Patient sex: F
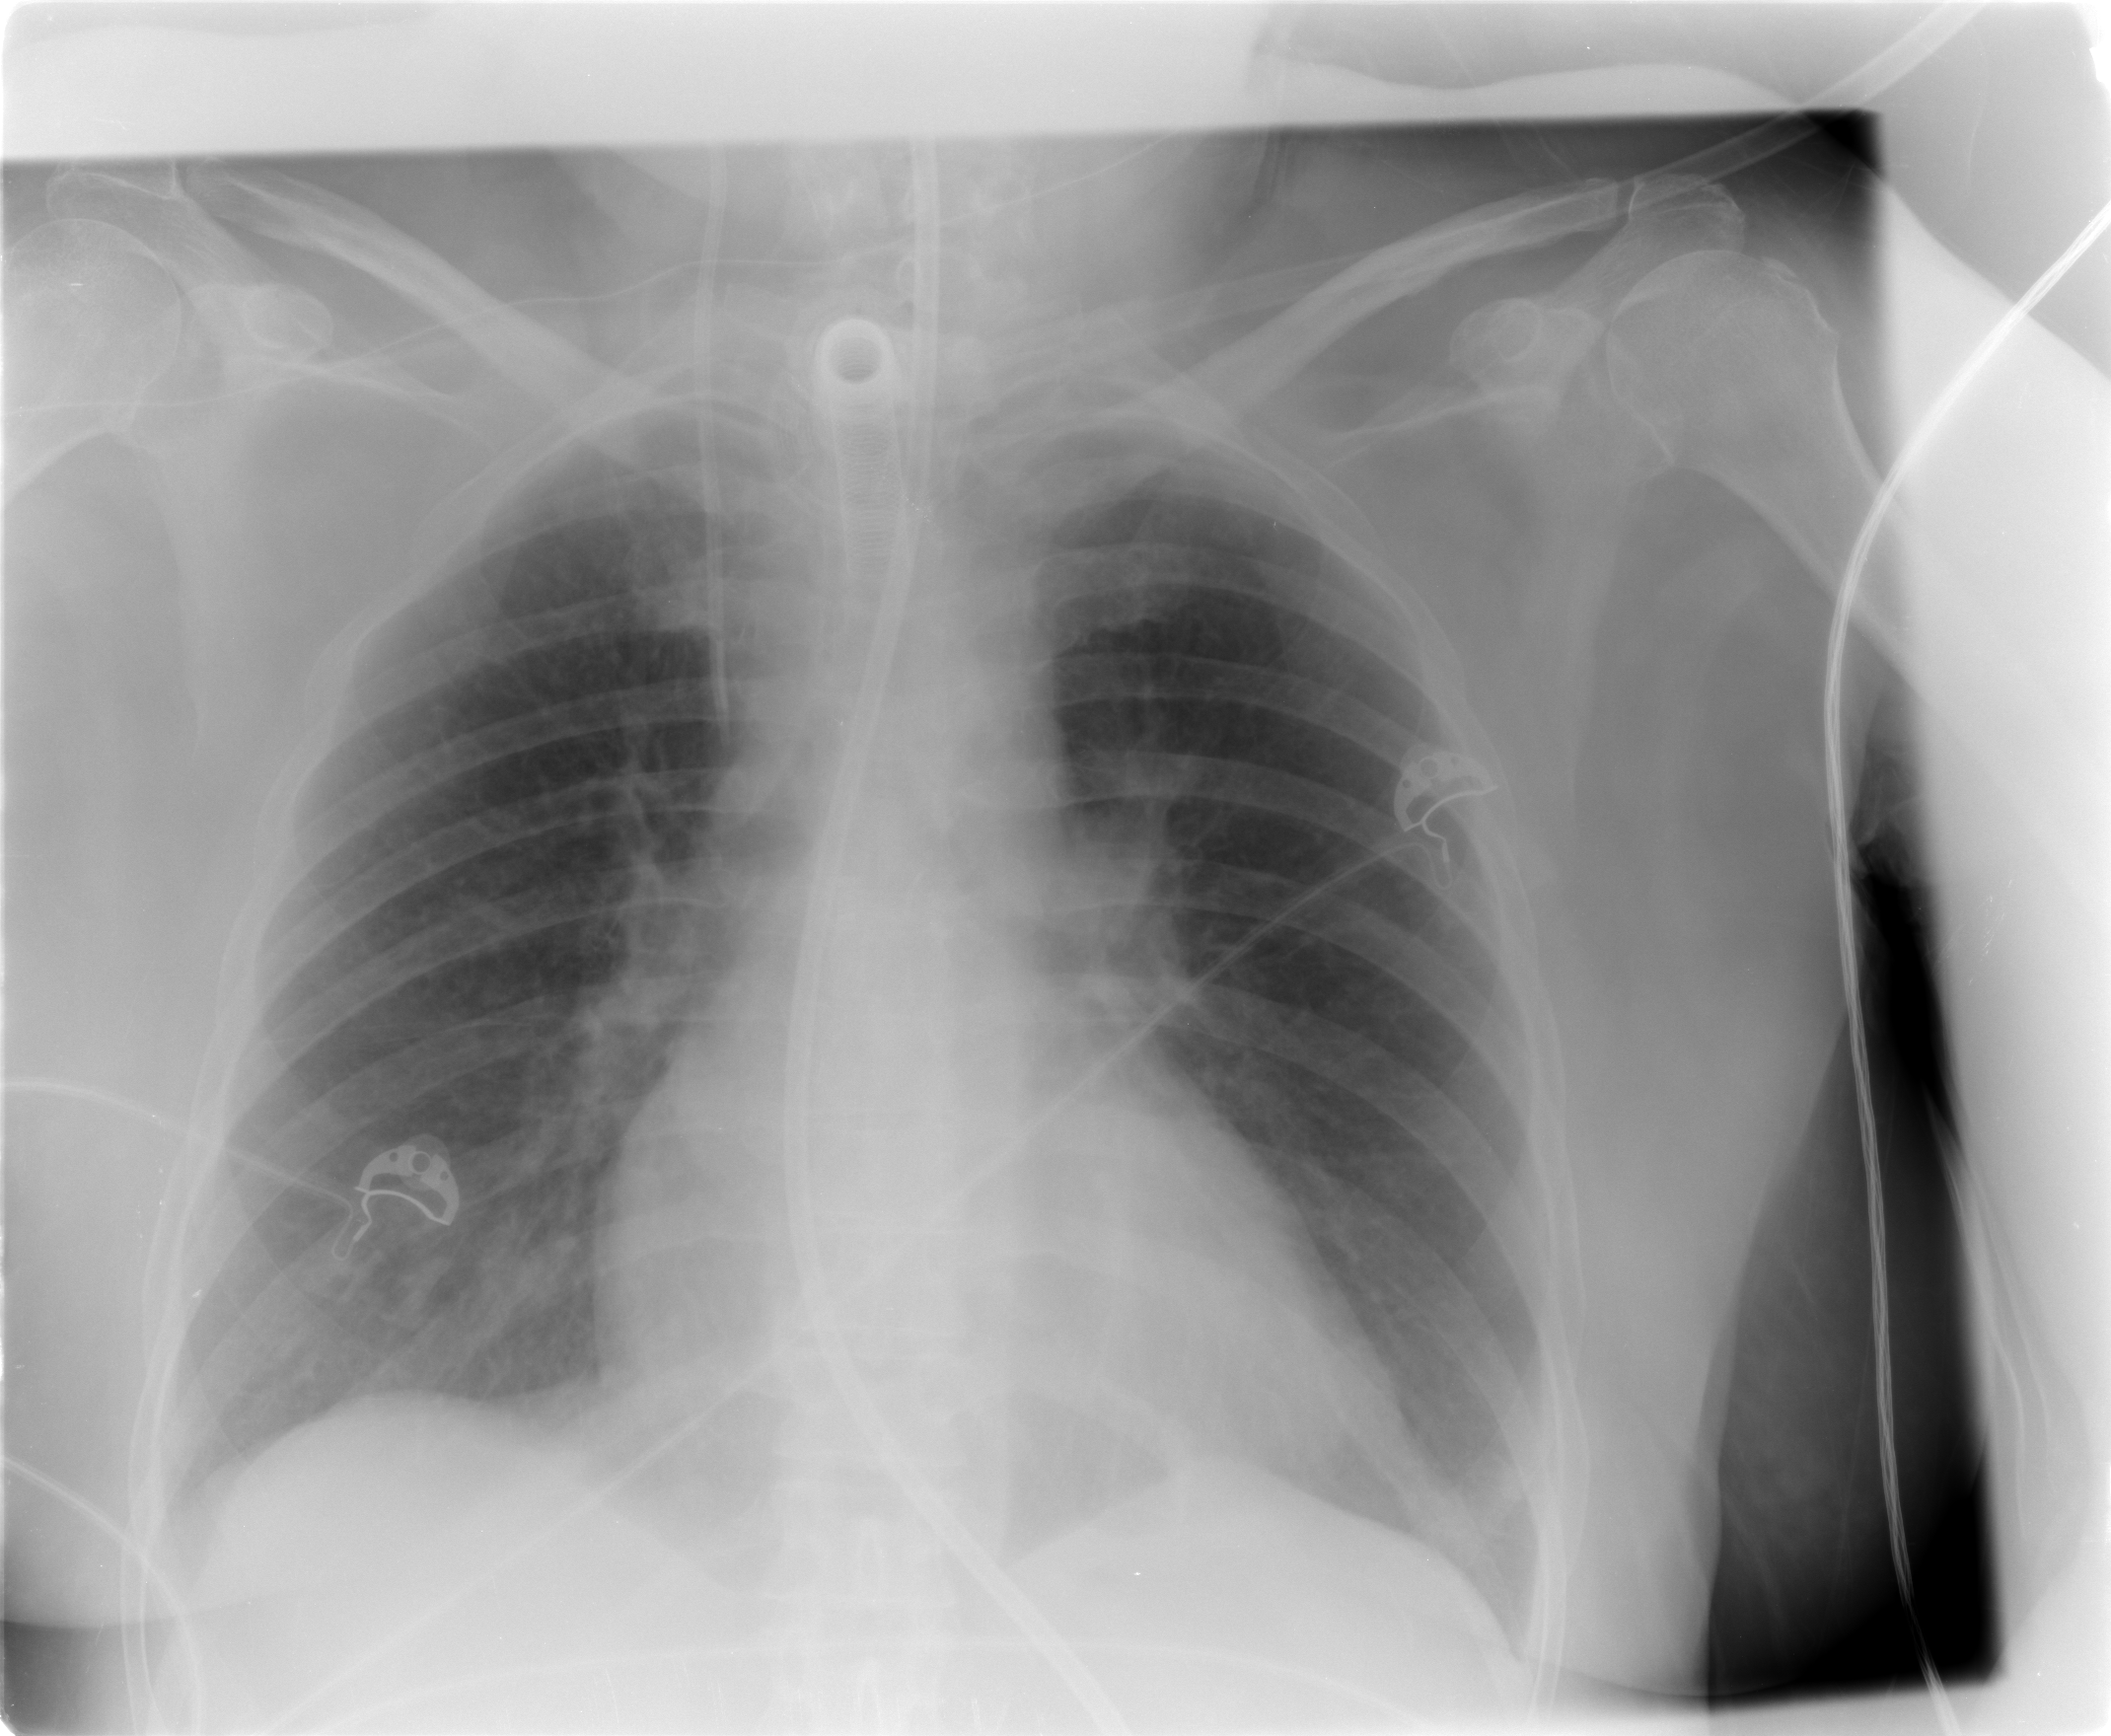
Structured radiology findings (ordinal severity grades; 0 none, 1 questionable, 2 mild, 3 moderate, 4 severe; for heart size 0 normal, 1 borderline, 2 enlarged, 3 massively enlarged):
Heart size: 1
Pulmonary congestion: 0
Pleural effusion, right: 0
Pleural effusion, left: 0
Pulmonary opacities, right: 0
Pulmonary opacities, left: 0
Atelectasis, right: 0
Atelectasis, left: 1